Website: bh-photo
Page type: gifting
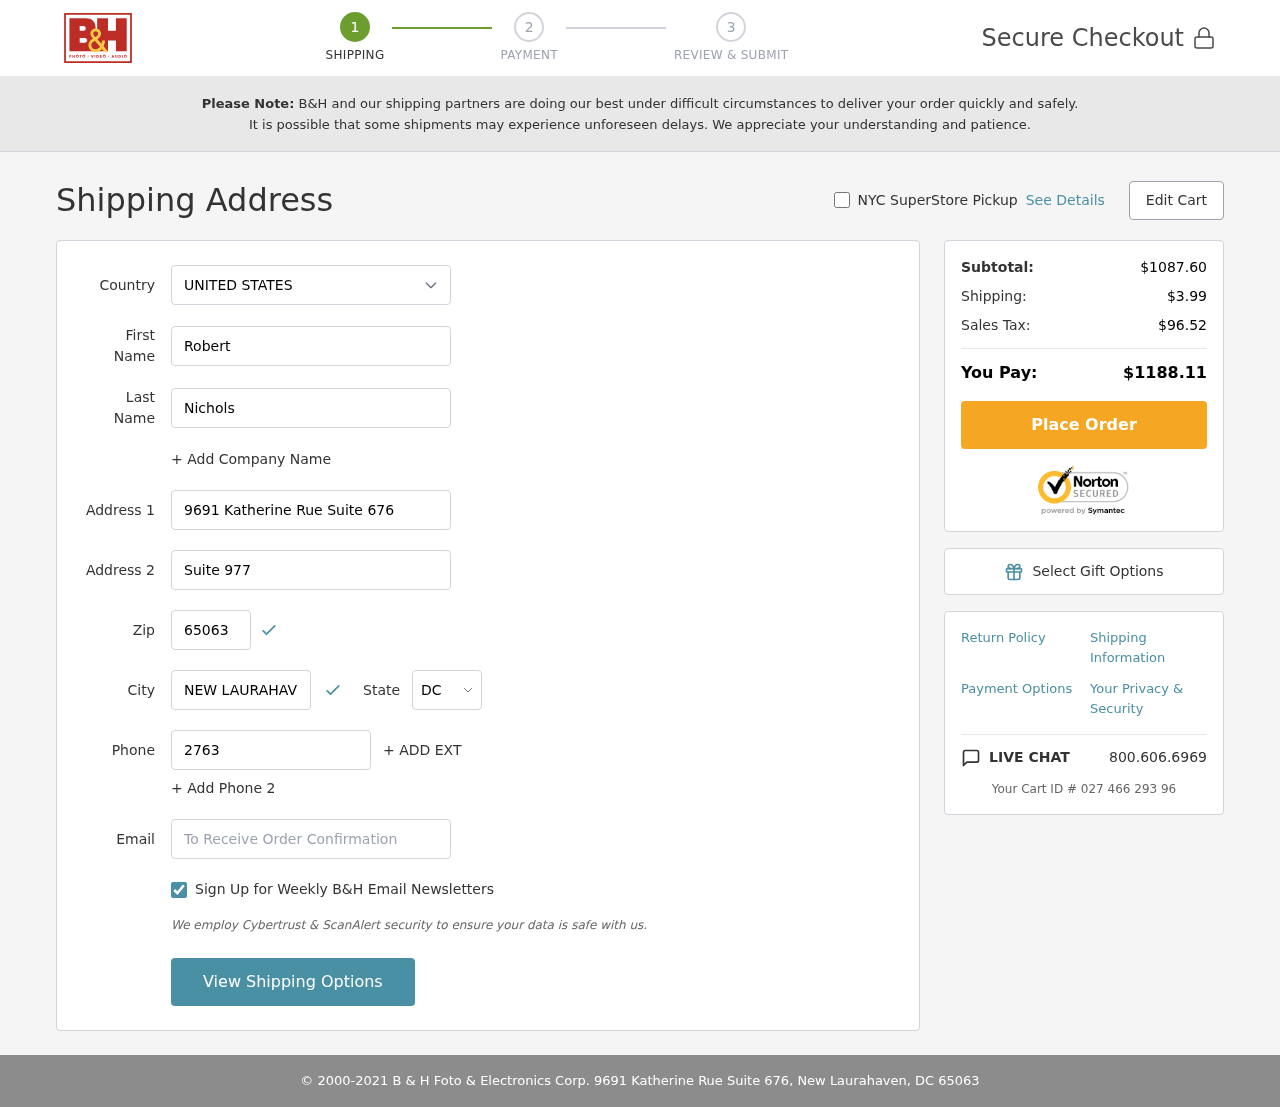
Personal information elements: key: PII_CITY
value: New Laurahaven
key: PII_COUNTRY
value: United States
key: PII_EMAIL
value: robert.nichols@hotmail.com
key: PII_FIRSTNAME
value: Robert
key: PII_LASTNAME
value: Nichols
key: PII_PHONE
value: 2763455136
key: PII_POSTCODE
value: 65063
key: PII_STATE_ABBR
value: DC
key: PII_STREET
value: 9691 Katherine Rue Suite 676
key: PII_STREET2
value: Suite 977
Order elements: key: ORDER_SUBTOTAL
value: $1087.60
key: ORDER_SHIPPING_COST
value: $3.99
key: ORDER_TAX
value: $96.52
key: ORDER_TOTAL
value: $1188.11
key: ORDER_ID
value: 027 466 293 96